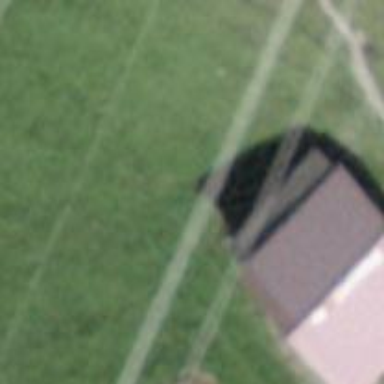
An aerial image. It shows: Gabled barn with the roof oriented across.